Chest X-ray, PA view. Patient: 49 years old, sex F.
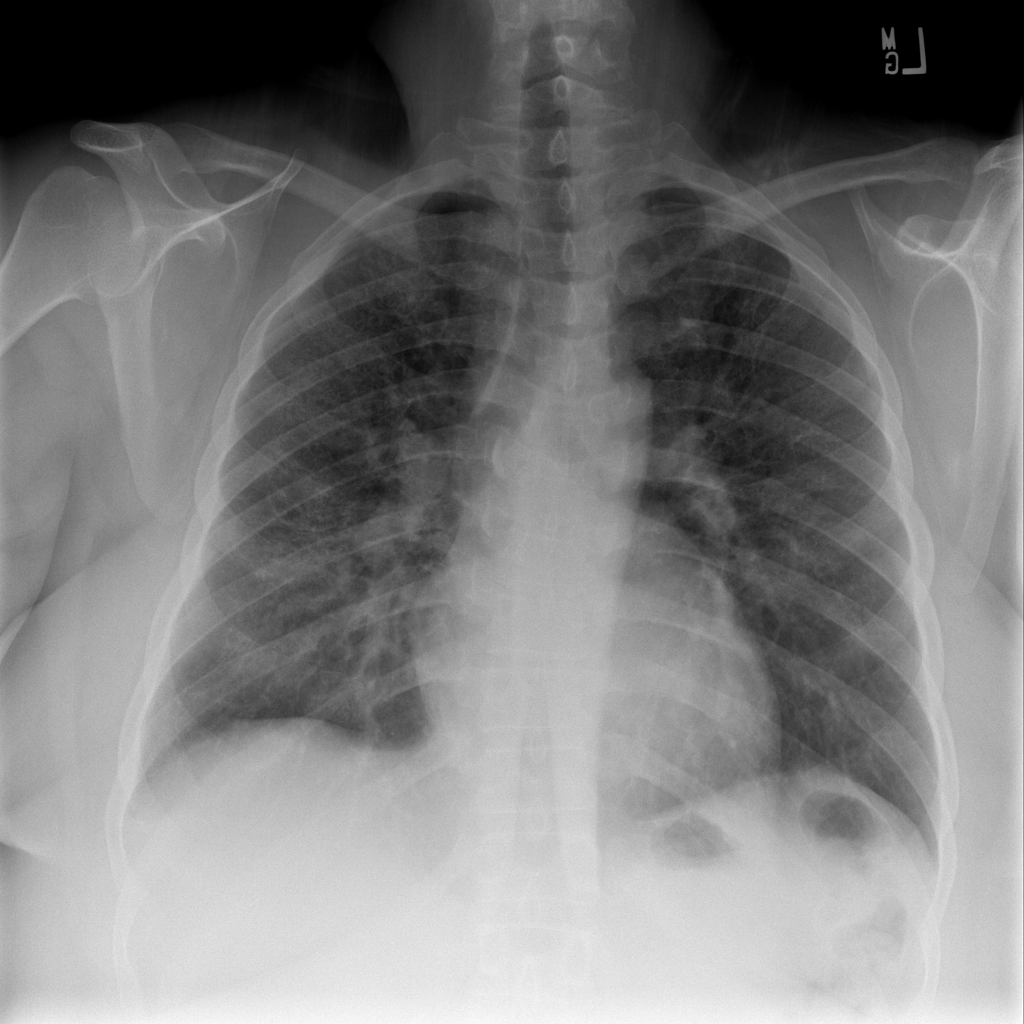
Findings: No Finding